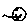
Label: moon